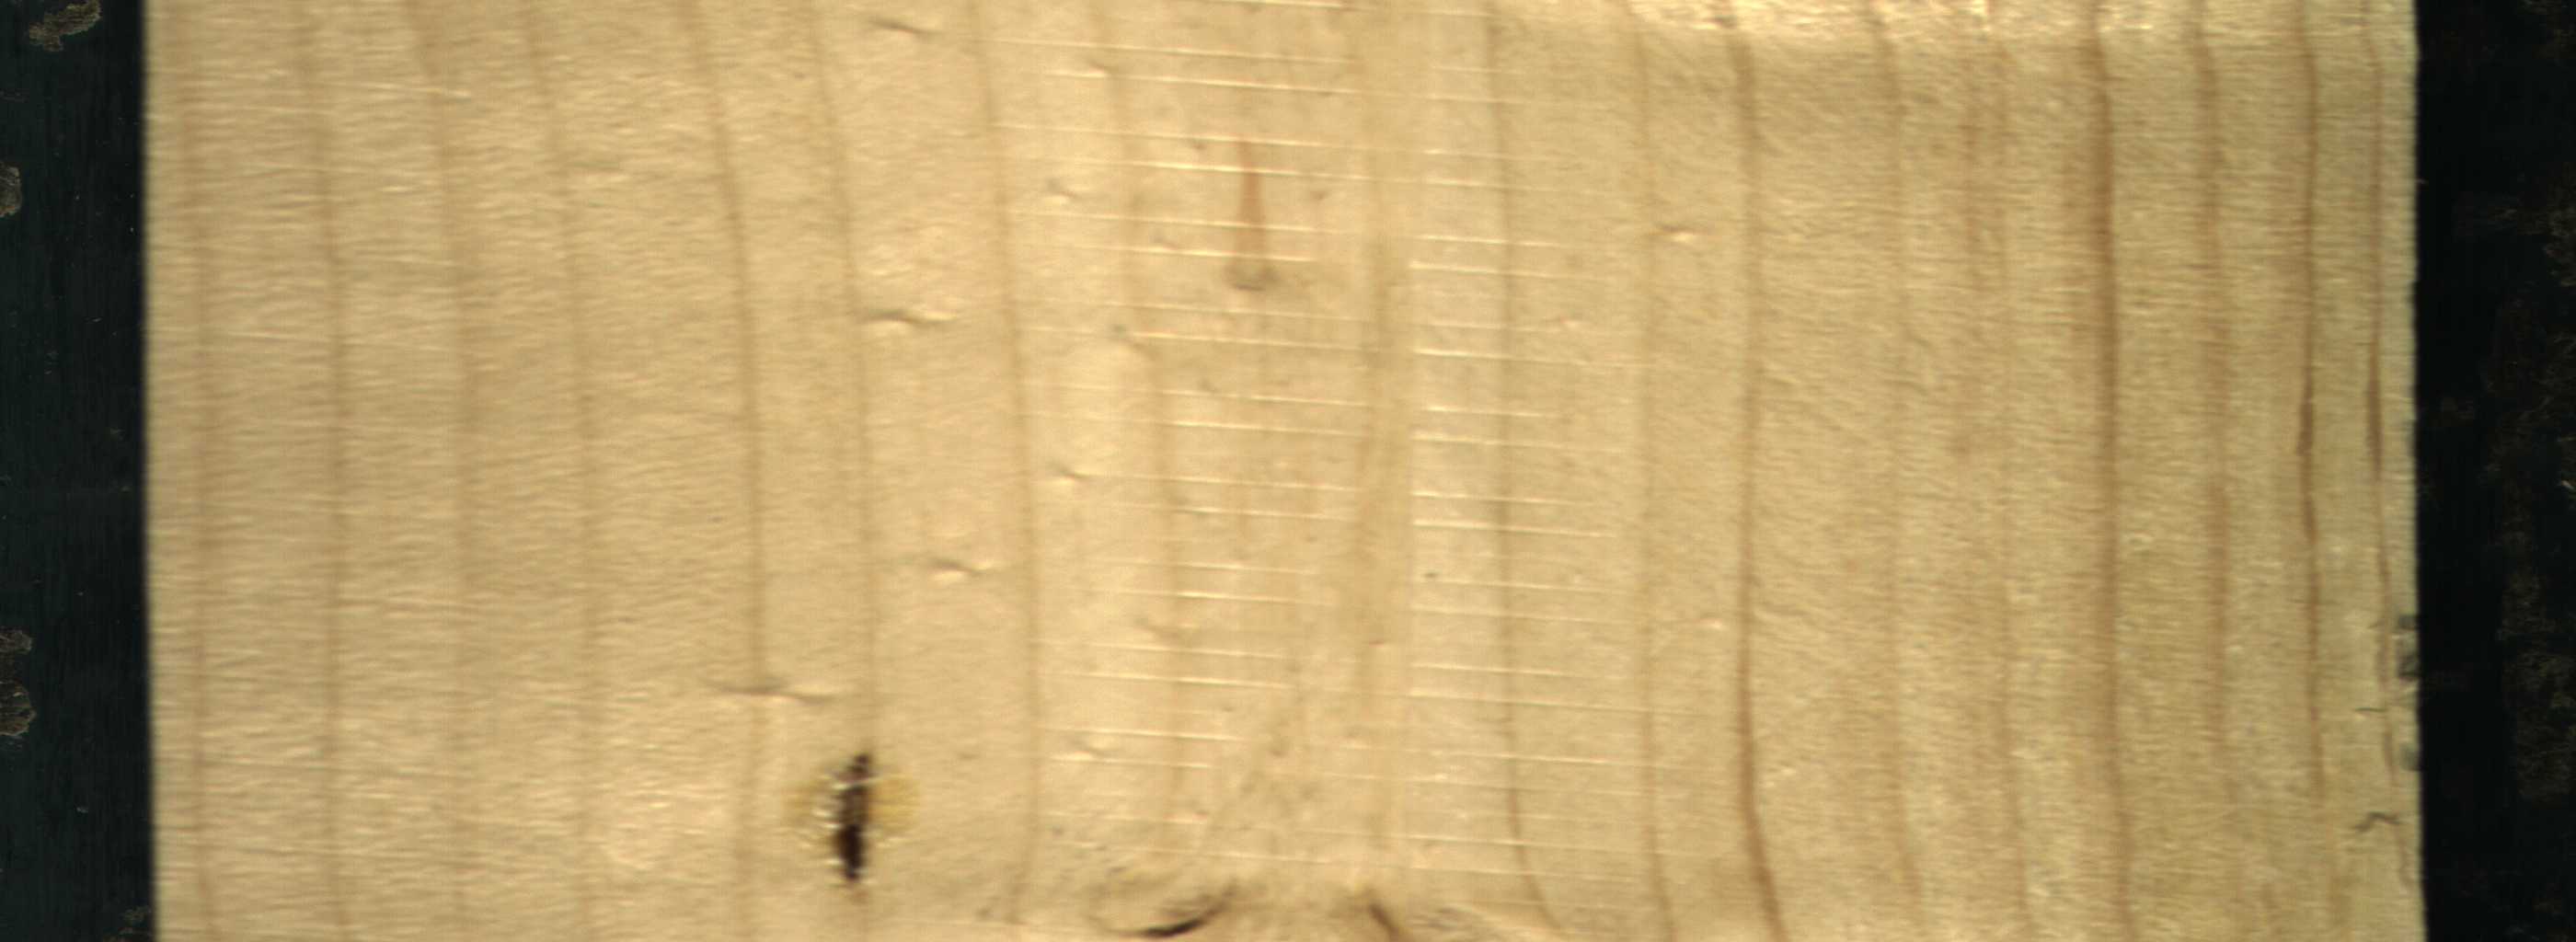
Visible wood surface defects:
resin
Dead_Knot